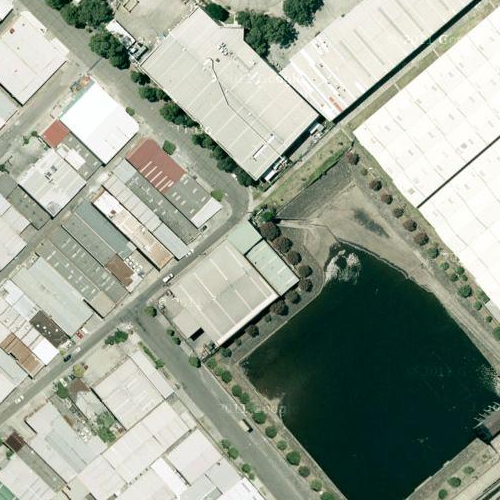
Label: sydney